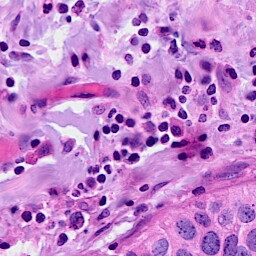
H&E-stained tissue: Breast